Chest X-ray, PA view. Patient: 32 years old, sex F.
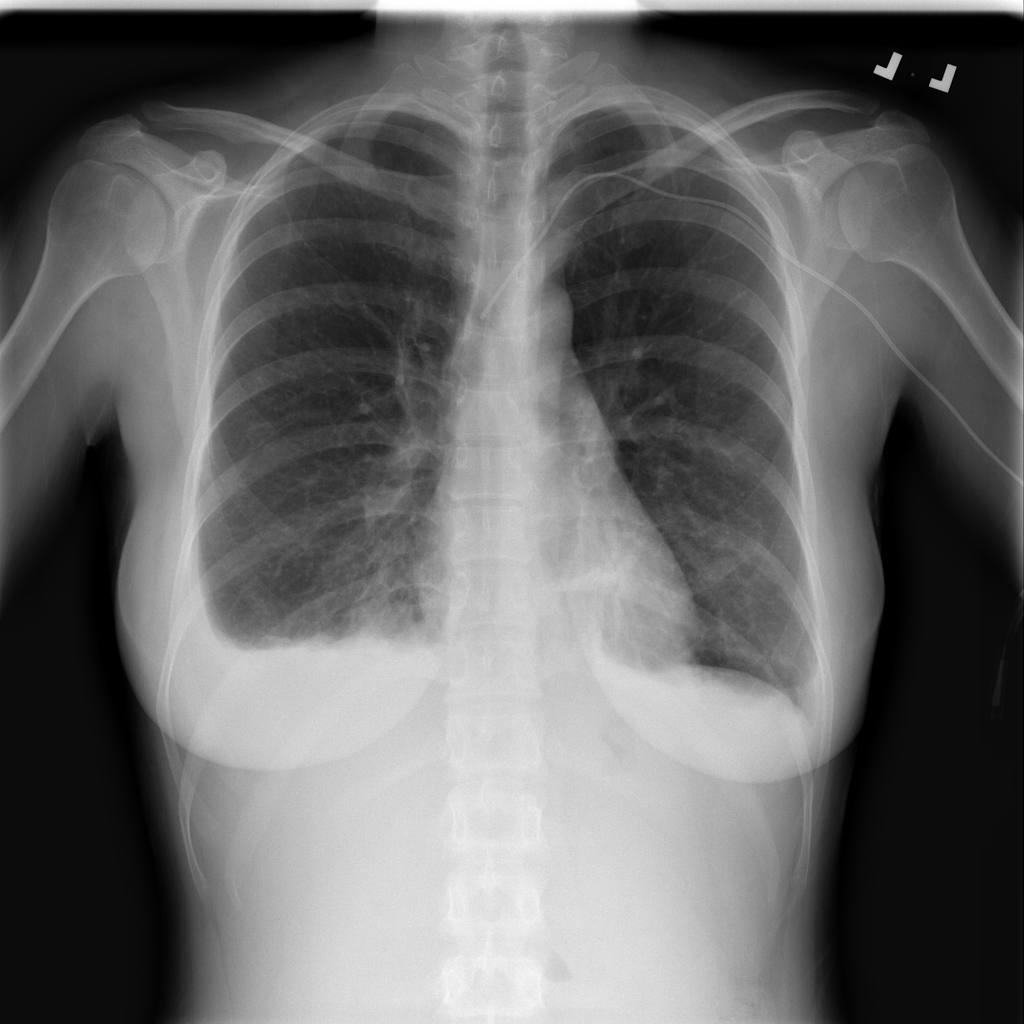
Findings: Atelectasis, Effusion, Infiltration